Question: I am curious what I need to do to get the header bar to not display over my figure in matlab. It partially covers a button. I can provide more information if requested.

I call using VB from powerpoint:
'''
Call RunFile("WindowAPI(new_control_pan,'Clip',true)", "C:\Users\mhaartman\Documents\PANE_golden2\PANE_golden\code")
'''
and I still see the same thing.
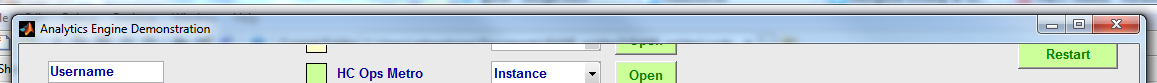
Answer: Your question needs more clarification.. In the meantime, you can hide the menu bar and the toolbar as such:
'''
hFig = figure;
plot(sin(1:100))
set(hFig, 'Menu','none', 'Toolbar','none')
'''
the resulting figure looks like:

if you are on MS Windows, we can go even further and remove the window borders (make it look like a ). This is done by calling native Win32 API from a C MEX-function (I am using the <URL>
'''
WindowAPI(hFig,'Clip',true)
'''